Question: How do I delete the settings menu on the Action Bar? , I have tried deleting some code, but instead affect the sliding menu
so, which part should I change? , please help to change it, but does not interfere with my sliding menu

## MainActivity.java
'''
import info.androidhive.slidingmenu.adapter.NavDrawerListAdapter;
import info.androidhive.slidingmenu.model.NavDrawerItem;
import java.util.ArrayList;
import android.app.Activity;
import android.app.Fragment;
import android.app.FragmentManager;
import android.content.res.Configuration;
import android.content.res.TypedArray;
import android.os.Bundle;
import android.support.v4.app.ActionBarDrawerToggle;
import android.support.v4.widget.DrawerLayout;
import android.util.Log;
import android.view.Menu;
import android.view.MenuItem;
import android.view.View;
import android.widget.AdapterView;
import android.widget.ListView;
public class MainActivity extends Activity {
private DrawerLayout mDrawerLayout;
private ListView mDrawerList;
private ActionBarDrawerToggle mDrawerToggle;
// nav drawer title
private CharSequence mDrawerTitle;
// used to store app title
private CharSequence mTitle;
// slide menu items
private String[] navMenuTitles;
private TypedArray navMenuIcons;
private ArrayList<NavDrawerItem> navDrawerItems;
private NavDrawerListAdapter adapter;
@Override
protected void onCreate(Bundle savedInstanceState) {
super.onCreate(savedInstanceState);
setContentView(R.layout.activity_main);
mTitle = mDrawerTitle = getTitle();
// load slide menu items
navMenuTitles = getResources().getStringArray(R.array.nav_drawer_items);
// nav drawer icons from resources
navMenuIcons = getResources()
.obtainTypedArray(R.array.nav_drawer_icons);
mDrawerLayout = (DrawerLayout) findViewById(R.id.drawer_layout);
mDrawerList = (ListView) findViewById(R.id.list_slidermenu);
navDrawerItems = new ArrayList<NavDrawerItem>();
// adding nav drawer items to array
// Home
navDrawerItems.add(new NavDrawerItem(navMenuTitles[0], navMenuIcons.getResourceId(0, -1)));
// Find People
navDrawerItems.add(new NavDrawerItem(navMenuTitles[1], navMenuIcons.getResourceId(1, -1)));
// Photos
navDrawerItems.add(new NavDrawerItem(navMenuTitles[2], navMenuIcons.getResourceId(2, -1)));
// Communities, Will add a counter here
navDrawerItems.add(new NavDrawerItem(navMenuTitles[3], navMenuIcons.getResourceId(3, -1)));
// Pages
navDrawerItems.add(new NavDrawerItem(navMenuTitles[4], navMenuIcons.getResourceId(4, -1)));
// Recycle the typed array
navMenuIcons.recycle();
mDrawerList.setOnItemClickListener(new SlideMenuClickListener());
// setting the nav drawer list adapter
adapter = new NavDrawerListAdapter(getApplicationContext(),
navDrawerItems);
mDrawerList.setAdapter(adapter);
// enabling action bar app icon and behaving it as toggle button
getActionBar().setDisplayHomeAsUpEnabled(true);
mDrawerToggle = new ActionBarDrawerToggle(this, mDrawerLayout,
R.drawable.ic_drawer, //nav menu toggle icon
R.string.app_name, // nav drawer open - description for accessibility
R.string.app_name // nav drawer close - description for accessibility
) {
public void onDrawerClosed(View view) {
getActionBar().setTitle(mTitle);
// calling onPrepareOptionsMenu() to show action bar icons
invalidateOptionsMenu();
}
public void onDrawerOpened(View drawerView) {
getActionBar().setTitle(mDrawerTitle);
// calling onPrepareOptionsMenu() to hide action bar icons
invalidateOptionsMenu();
}
};
mDrawerLayout.setDrawerListener(mDrawerToggle);
if (savedInstanceState == null) {
// on first time display view for first nav item
displayView(0);
}
}
/**
* Slide menu item click listener
* */
private class SlideMenuClickListener implements
ListView.OnItemClickListener {
@Override
public void onItemClick(AdapterView<?> parent, View view, int position,
long id) {
// display view for selected nav drawer item
displayView(position);
}
}
@Override
public boolean onCreateOptionsMenu(Menu menu) {
getMenuInflater().inflate(R.menu.main, menu);
return true;
}
@Override
public boolean onOptionsItemSelected(MenuItem item) {
// toggle nav drawer on selecting action bar app icon/title
if (mDrawerToggle.onOptionsItemSelected(item)) {
return true;
}
// Handle action bar actions click
switch (item.getItemId()) {
case R.id.action_settings:
return true;
default:
return super.onOptionsItemSelected(item);
}
}
/* *
* Called when invalidateOptionsMenu() is triggered
*/
@Override
public boolean onPrepareOptionsMenu(Menu menu) {
// if nav drawer is opened, hide the action items
boolean drawerOpen = mDrawerLayout.isDrawerOpen(mDrawerList);
menu.findItem(R.id.action_settings).setVisible(!drawerOpen);
return super.onPrepareOptionsMenu(menu);
}
/**
* Diplaying fragment view for selected nav drawer list item
* */
private void displayView(int position) {
// update the main content by replacing fragments
Fragment fragment = null;
switch (position) {
case 0:
fragment = new HomeFragment();
break;
case 1:
fragment = new FindPeopleFragment();
break;
case 2:
fragment = new PhotosFragment();
break;
case 3:
fragment = new ReviewFragment();
break;
case 4:
fragment = new PageFragment();
break;
default:
break;
}
if (fragment != null) {
FragmentManager fragmentManager = getFragmentManager();
fragmentManager.beginTransaction()
.replace(R.id.frame_container, fragment).commit();
// update selected item and title, then close the drawer
mDrawerList.setItemChecked(position, true);
mDrawerList.setSelection(position);
setTitle(navMenuTitles[position]);
mDrawerLayout.closeDrawer(mDrawerList);
} else {
// error in creating fragment
Log.e("MainActivity", "Error in creating fragment");
}
}
@Override
public void setTitle(CharSequence title) {
mTitle = title;
getActionBar().setTitle(mTitle);
}
/**
* When using the ActionBarDrawerToggle, you must call it during
* onPostCreate() and onConfigurationChanged()...
*/
@Override
protected void onPostCreate(Bundle savedInstanceState) {
super.onPostCreate(savedInstanceState);
// Sync the toggle state after onRestoreInstanceState has occurred.
mDrawerToggle.syncState();
}
@Override
public void onConfigurationChanged(Configuration newConfig) {
super.onConfigurationChanged(newConfig);
// Pass any configuration change to the drawer toggls
mDrawerToggle.onConfigurationChanged(newConfig);
}
}
'''
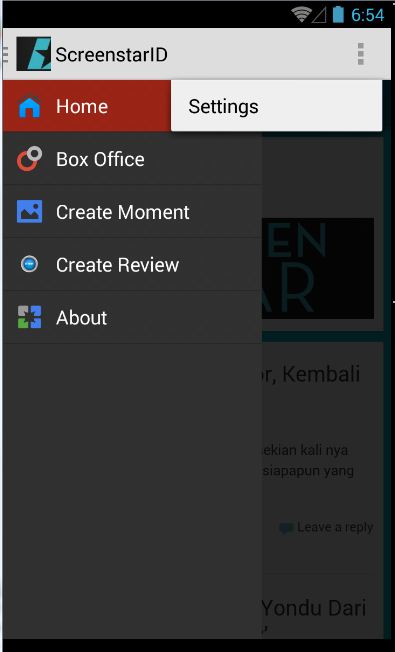
Answer: '''
boolean drawerOpen = mDrawerLayout.isDrawerOpen(mDrawerList);
menu.findItem(R.id.action_settings).setVisible(!drawerOpen);
'''
If the 'drawerOpen' is 'true' then the 'Overflow' will disappear when drawer is open and appear when the drawer is close, so the correct way of doing it is.
'''
menu.findItem(R.id.action_settings).setVisible(drawerOpen);
'''
'''
menu.findItem(R.id.action_settings).setVisible(false);
'''